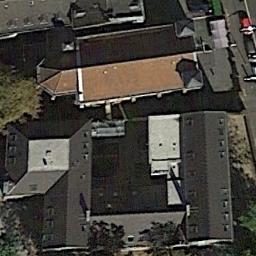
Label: church